Question: I'm using Google Sheets and I have this dataset with over 100 000 lines, and in one specific column (F) I want to delete all text starting from the dollar sign until the end. How do I do it?

For instance,
'''
:
2.182.398
:
$28.34M
'''
should become
'''
:
2.182.398
:
'''
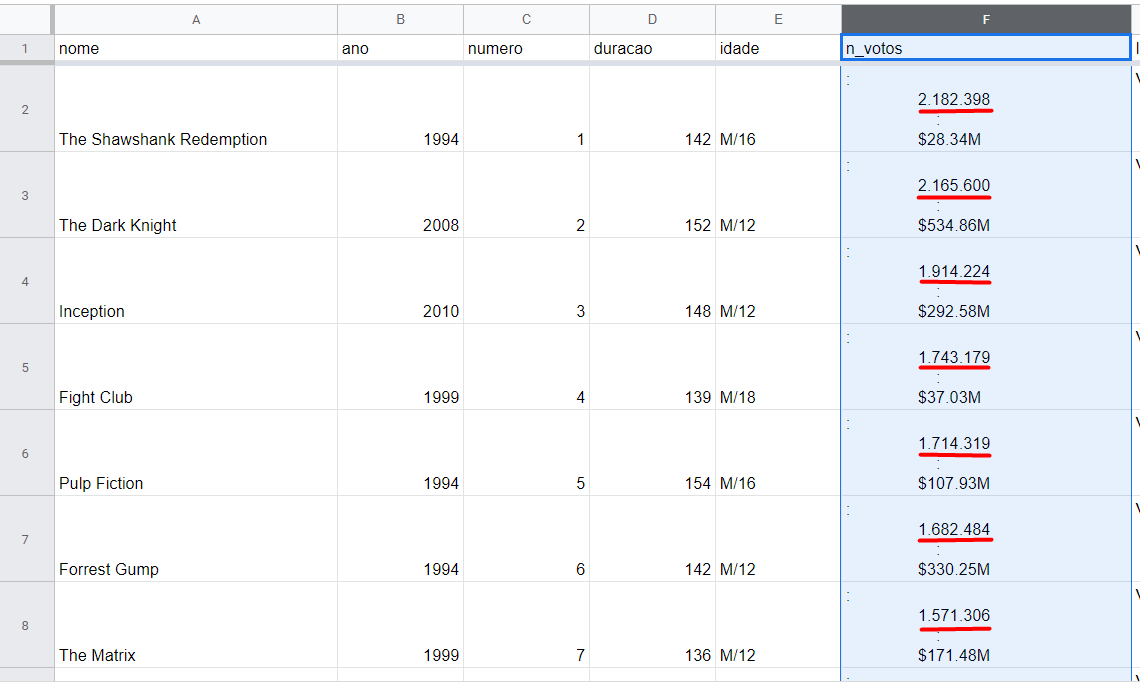
Answer: press 'CTRL' + 'H'
type in:
'''
(\$\d.+)
'''
and hit :
<URL>